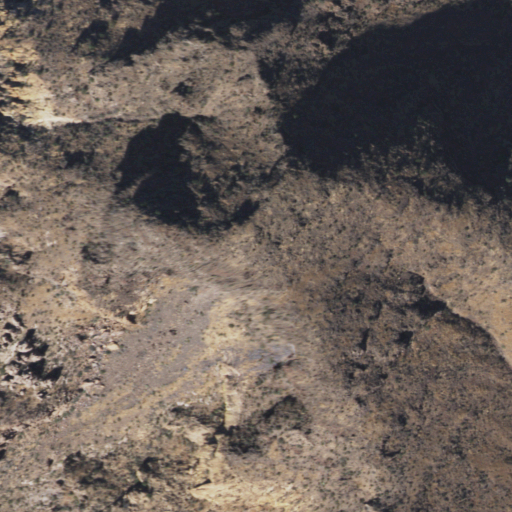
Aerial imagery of mountain in Arizona named Javelina Peak containing shrub and evergreen forest